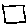
Label: square